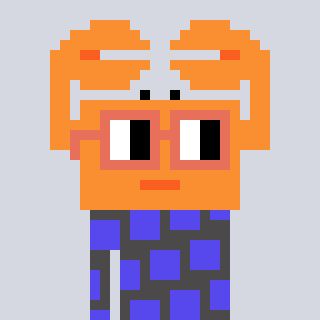
a pixel art character with square orange glasses, a crab-shaped head and a grayscale-colored body on a cool background